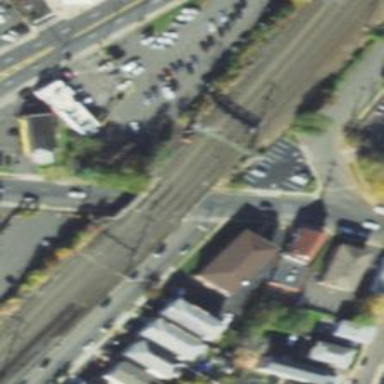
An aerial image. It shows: Bridge over railway with electrified contact lines.